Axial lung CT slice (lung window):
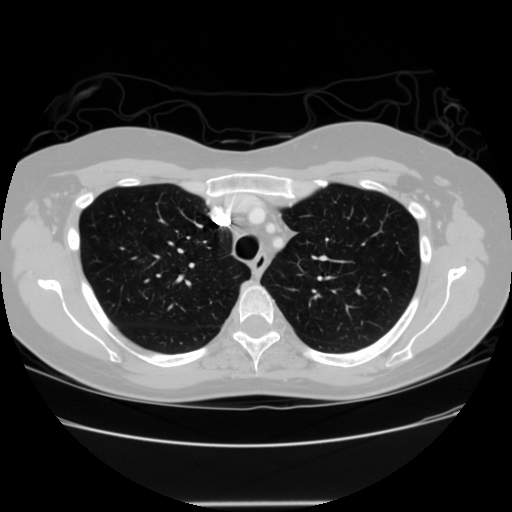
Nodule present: no